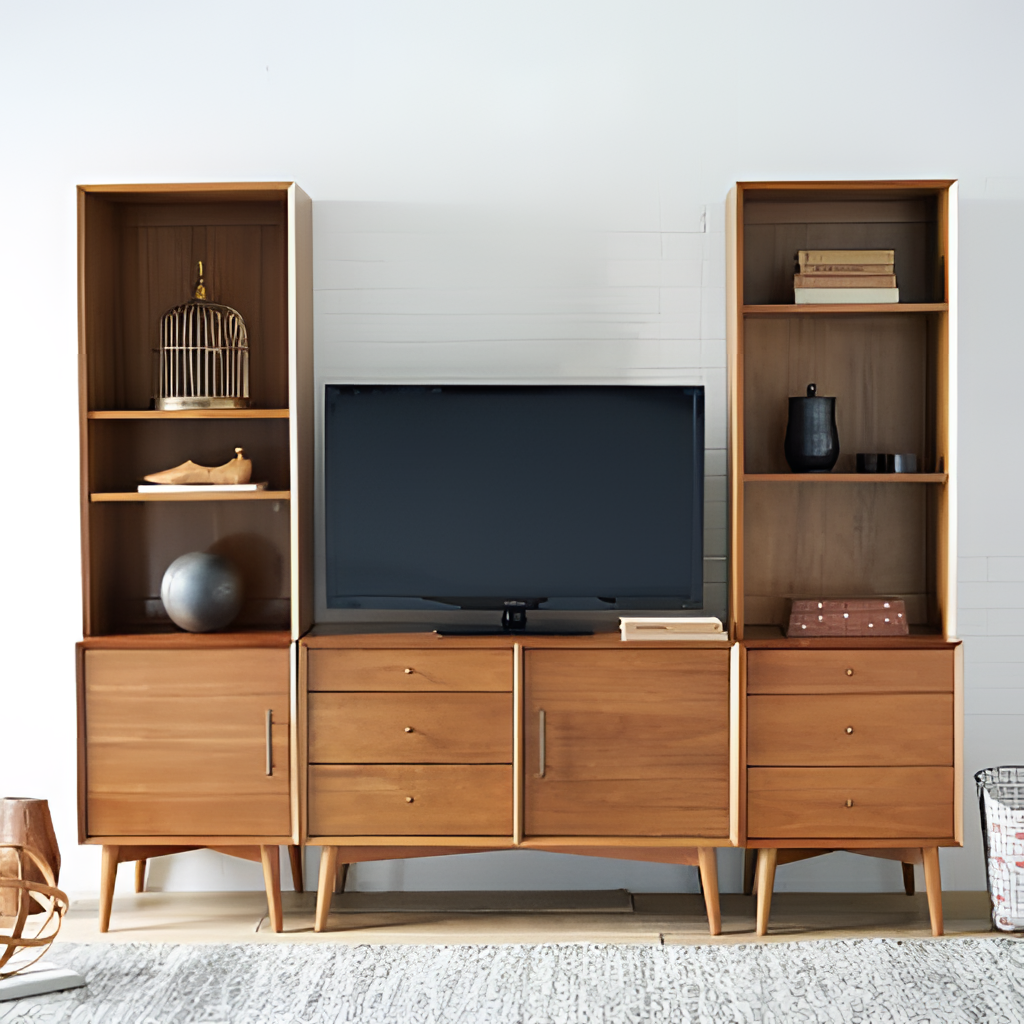
living room, brown wood entertainment unit, paint wallpaper, with solid pattern, mid-century modern, rug flooring, with abstract pattern pattern